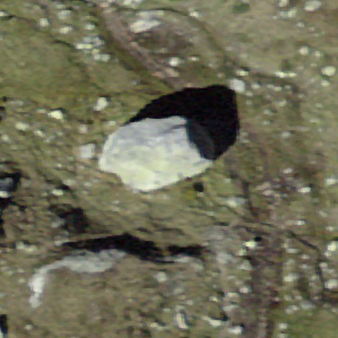
Label: bouldering_area